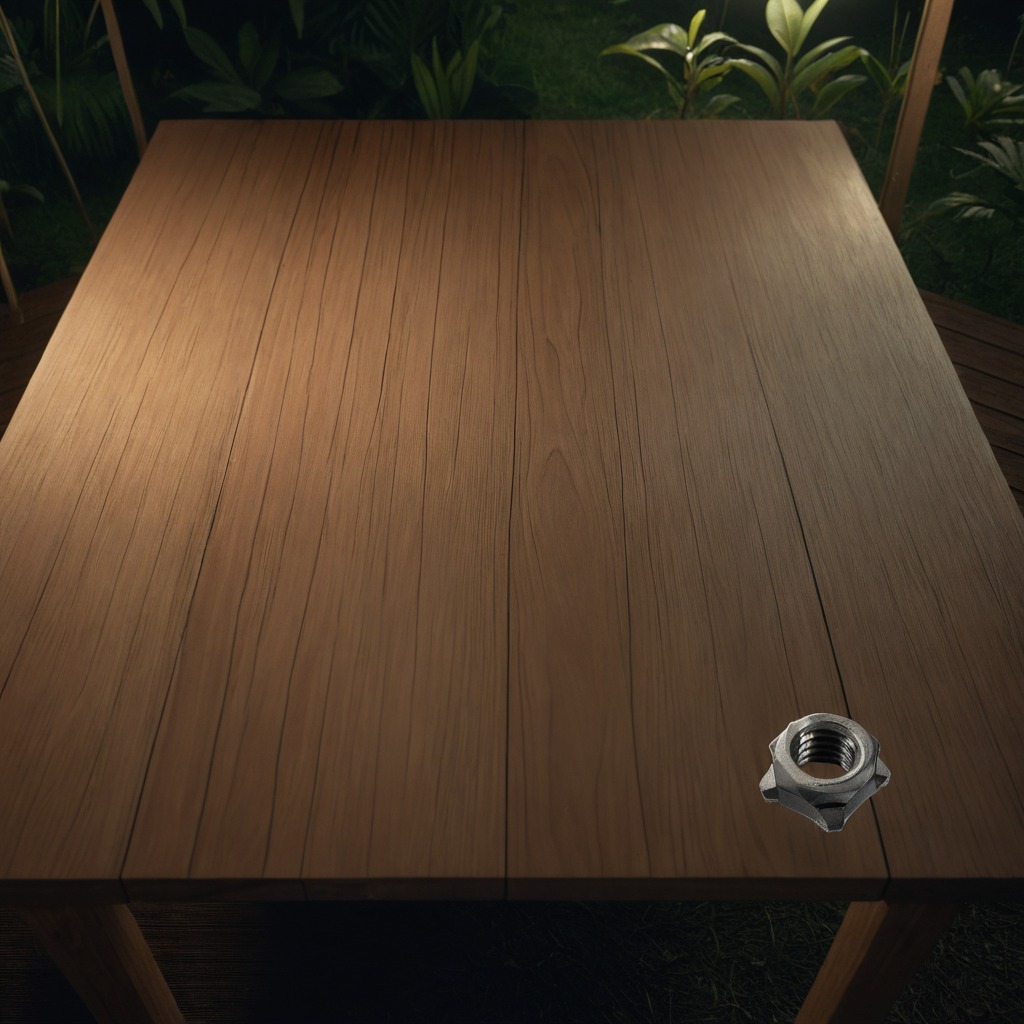
A metal nut lies on the wooden table.